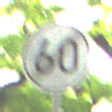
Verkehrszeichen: EndeGeschwindigkeit60
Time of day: MorningAfternoon
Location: Outdoor (RoadRail)
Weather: Clear
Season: NotSpecified
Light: Natural